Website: apple
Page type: account-selection
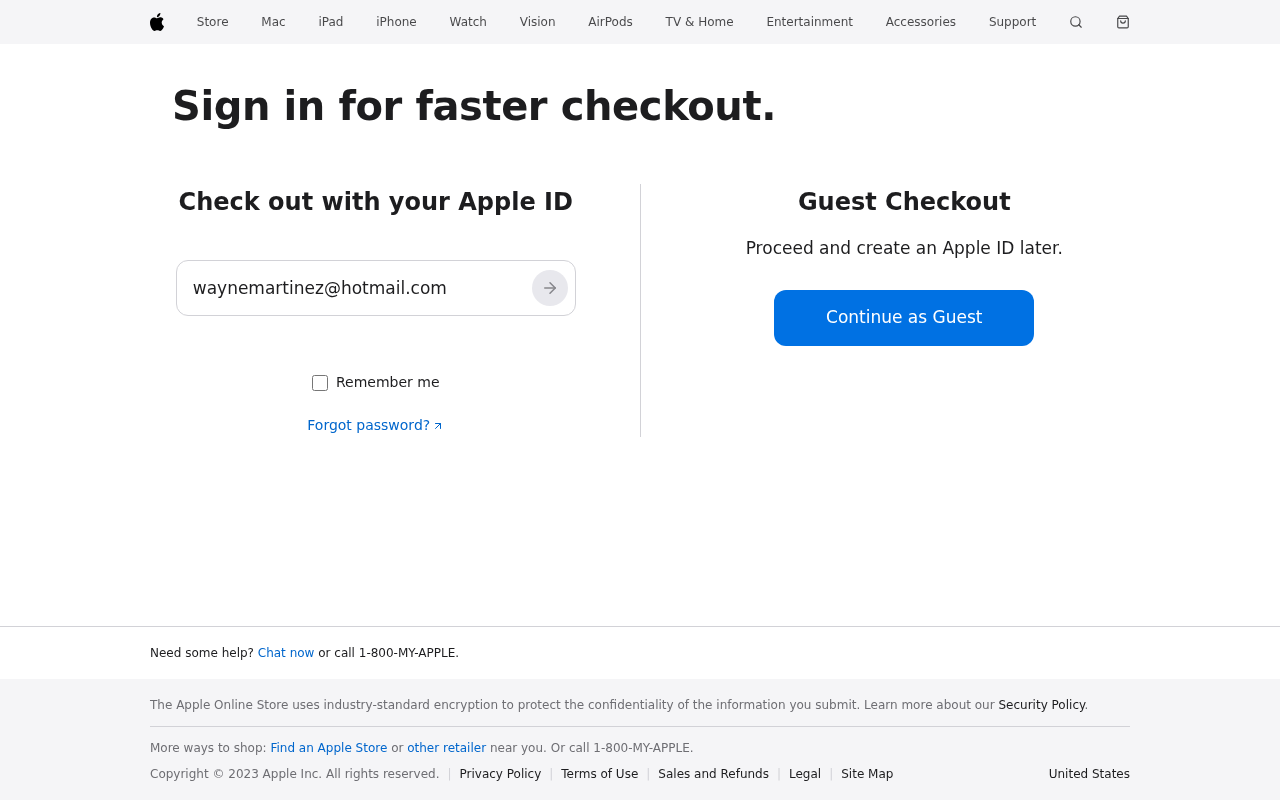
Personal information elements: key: PII_EMAIL
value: waynemartinez@hotmail.com